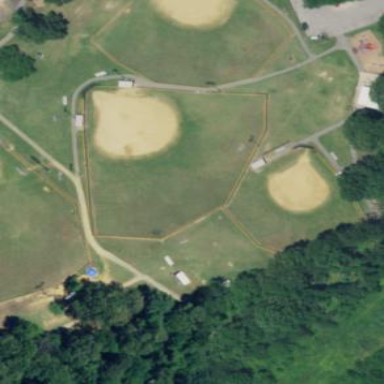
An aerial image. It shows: Baseball pitch for leisure land.